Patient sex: F
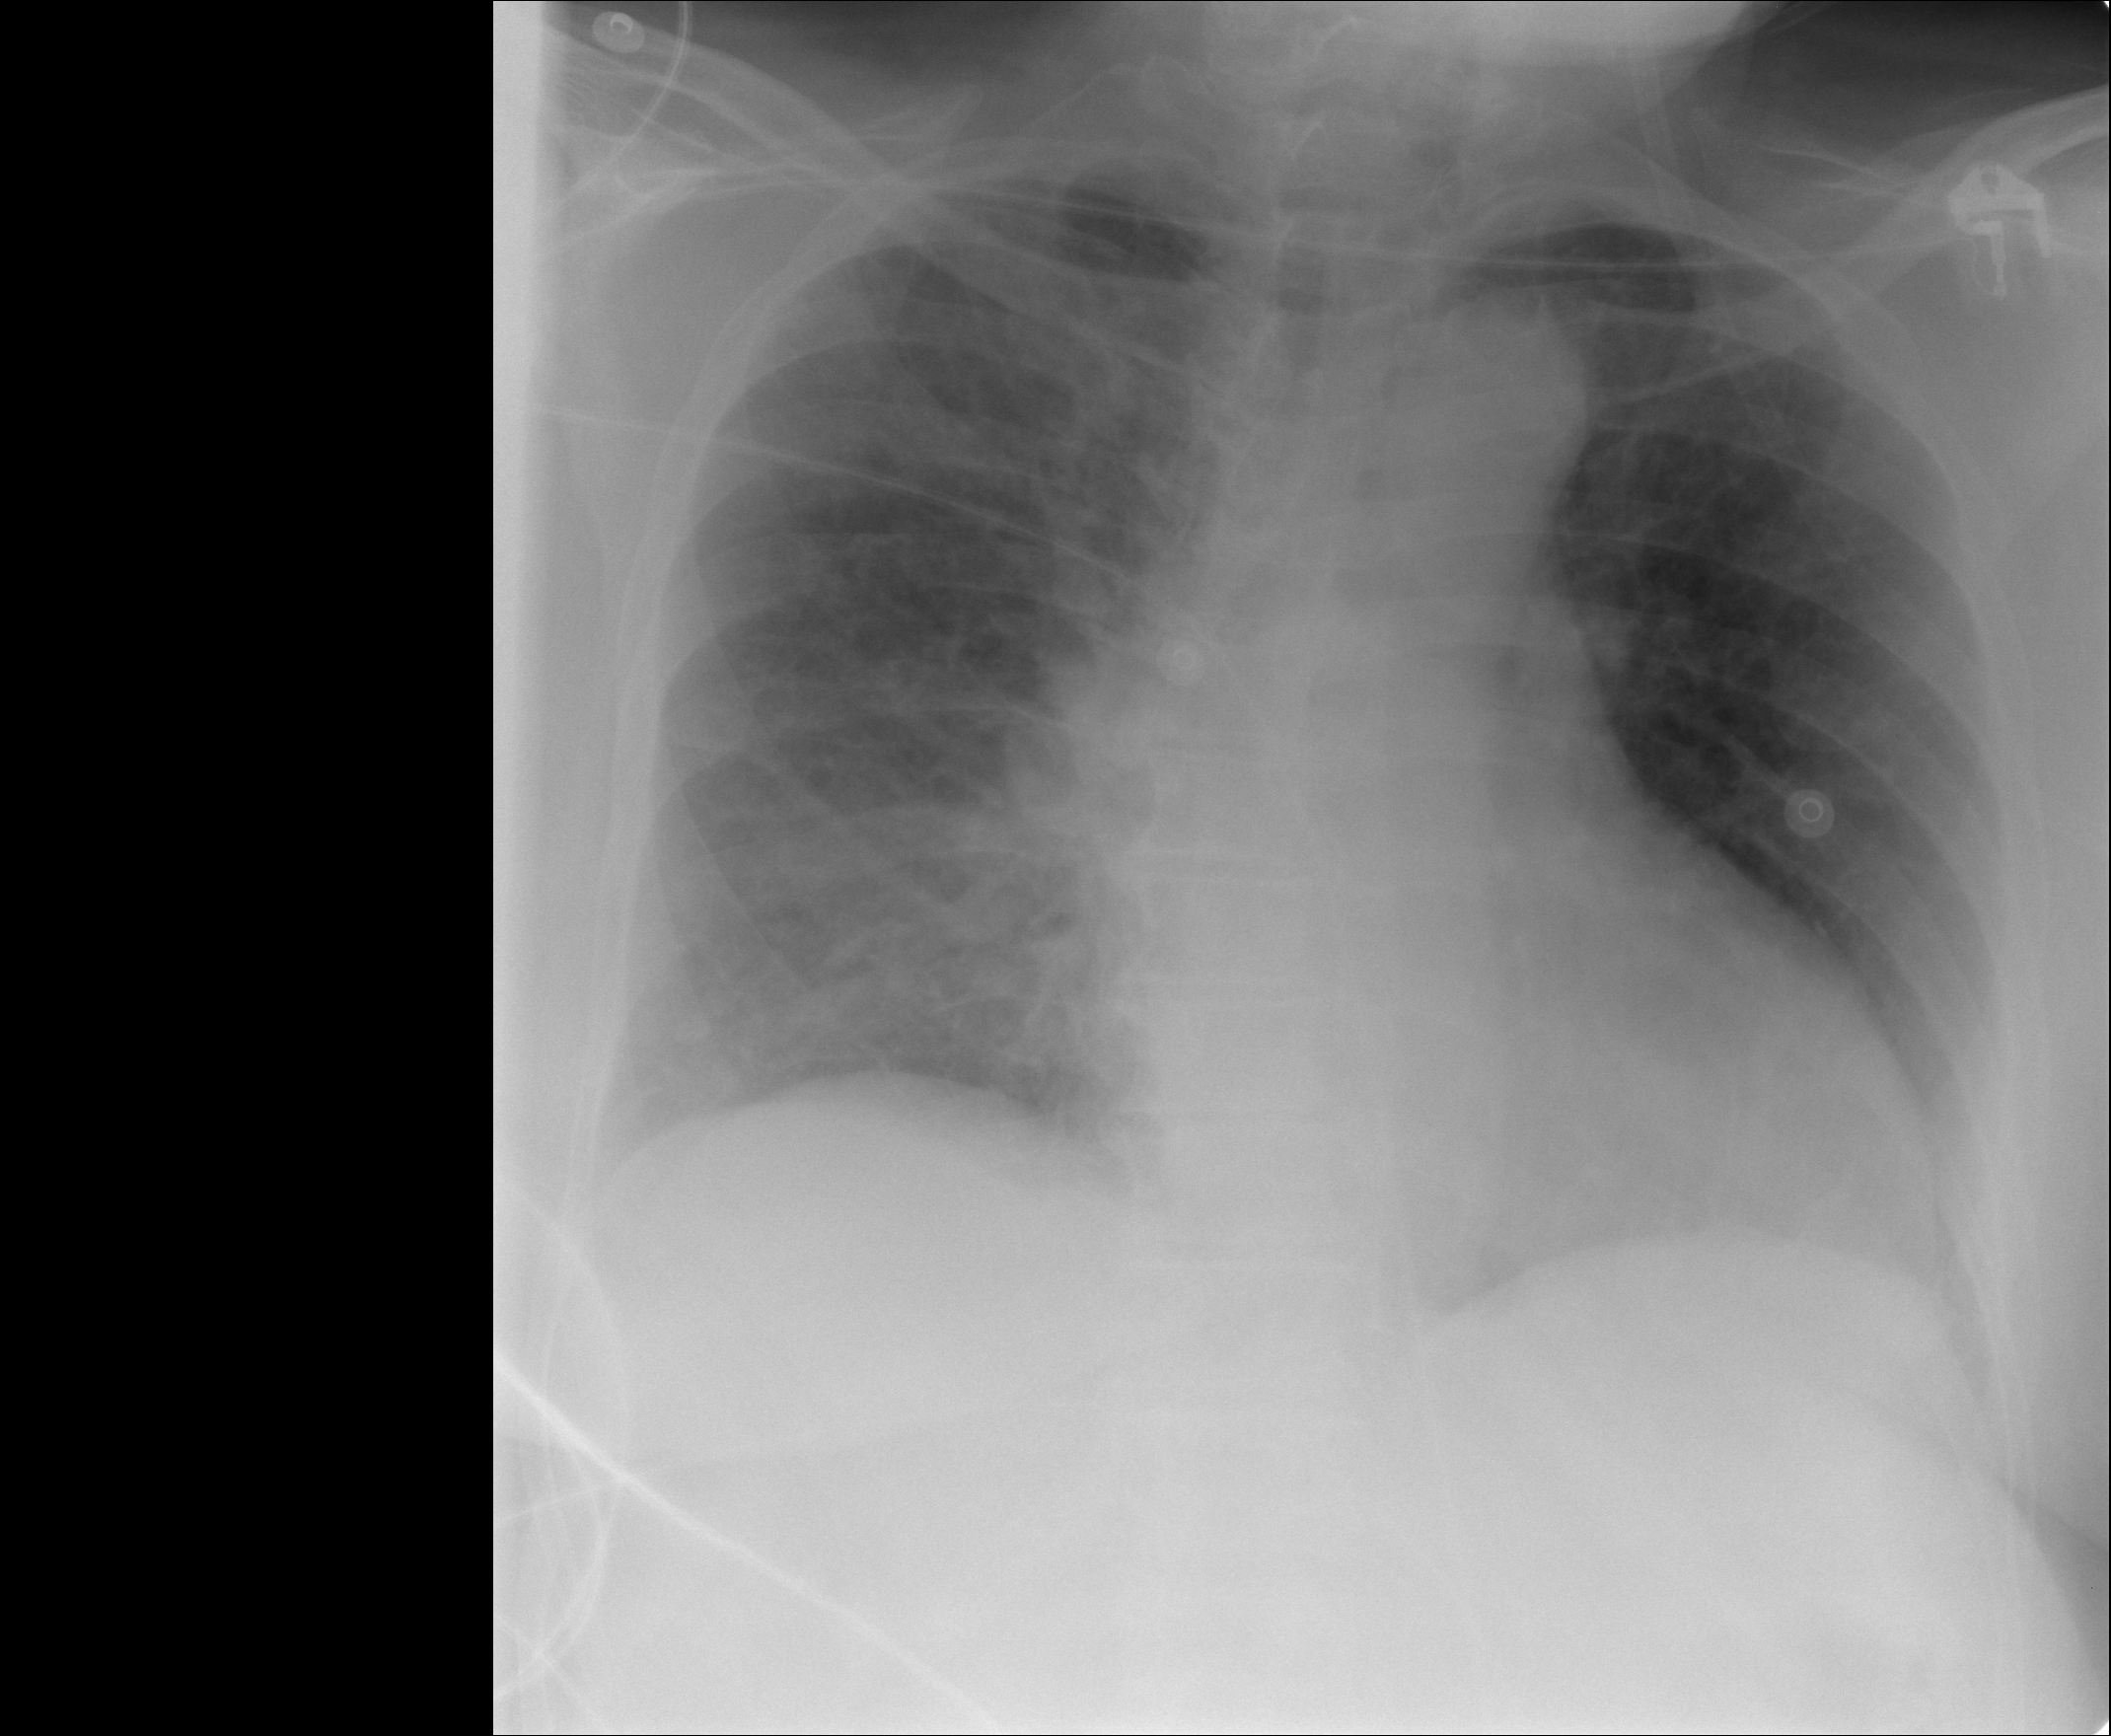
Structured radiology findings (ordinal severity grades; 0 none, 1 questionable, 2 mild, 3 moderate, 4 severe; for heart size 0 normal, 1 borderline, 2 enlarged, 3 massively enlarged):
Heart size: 0
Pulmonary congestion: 2
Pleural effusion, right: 1
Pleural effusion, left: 2
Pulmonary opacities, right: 1
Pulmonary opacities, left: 0
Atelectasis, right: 1
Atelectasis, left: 2